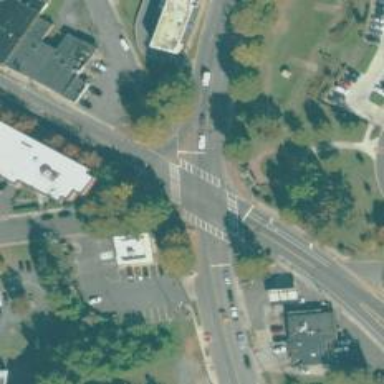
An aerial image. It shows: Junction.